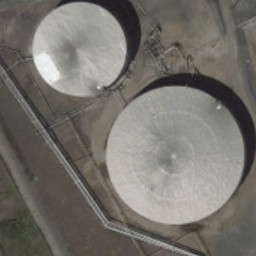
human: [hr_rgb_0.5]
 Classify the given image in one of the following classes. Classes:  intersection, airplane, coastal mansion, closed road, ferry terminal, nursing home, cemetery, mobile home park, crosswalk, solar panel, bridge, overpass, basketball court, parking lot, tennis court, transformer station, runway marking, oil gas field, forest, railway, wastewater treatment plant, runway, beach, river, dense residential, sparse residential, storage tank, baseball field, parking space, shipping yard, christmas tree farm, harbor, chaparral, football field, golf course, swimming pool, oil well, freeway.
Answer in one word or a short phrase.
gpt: storage tank